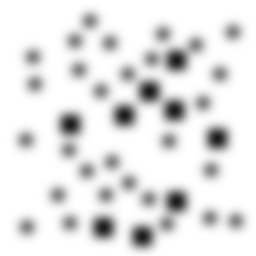
Squares: 9
Triangles: 0
Stars: 29
Total shapes: 38